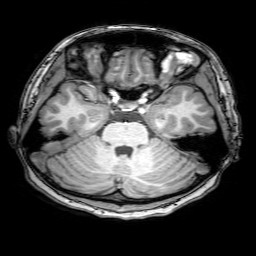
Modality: T1w
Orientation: coronal